The image is the raw time-domain waveform of a rolling-element bearing's vibration signal. Determine the bearing's health state. Answer with exactly one of: normal, inner_race, outer_race, ball.
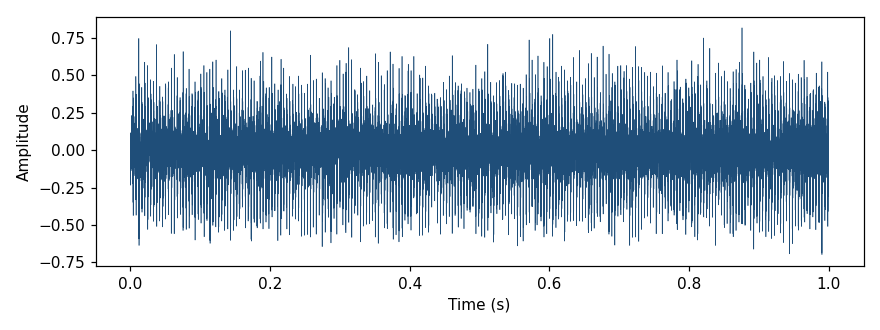
Answer: outer_race